Question:
'''
func imagePickerController(picker: UIImagePickerController, didFinishPickingImage image: UIImage, editingInfo: [String : AnyObject]?) {
profileImage.image = image
dismiss(animated: true, completion: nil)
var data = NSData()
data = UIImageJPEGRepresentation(profileImage.image!, 0.8)! as NSData
// set upload path
let filePath = "\(Auth.auth().currentUser!.uid)/\("userPhoto")"
let metaData = StorageMetadata()
metaData.contentType = "image/jpg"
self.storageRef.child(filePath).putData(data, metadata: metaData){(metaData,error) in
if let error = error {
print(error.localizedDescription)
return
}else{
//store downloadURL
let downloadURL = metaData!.downloadURL()!.absoluteString
//store downloadURL at database
self.databaseRef.child("users").child(FIRAuth.auth()!.currentUser!.uid).updateChildValues(["userPhoto": downloadURL])
}
}
}
'''
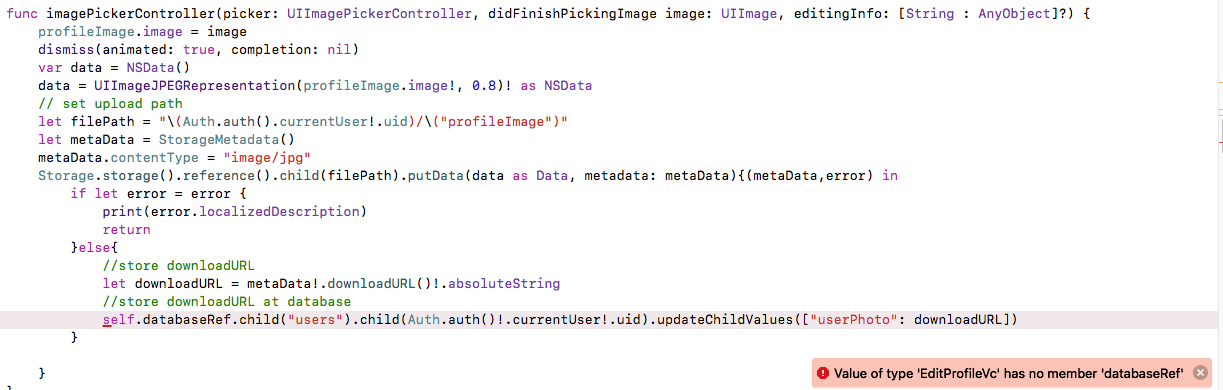
Answer: Try by using
'''
Storage.storage().reference()
'''
Instead of
'''
self.storageRef
'''